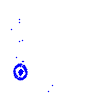
Particle: pion